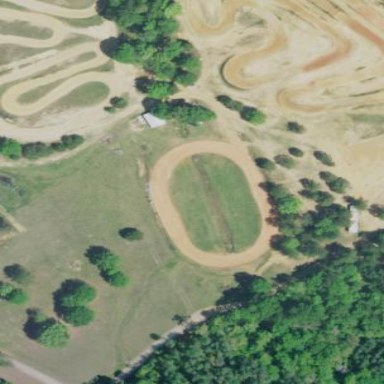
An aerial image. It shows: Motor sport raceway.